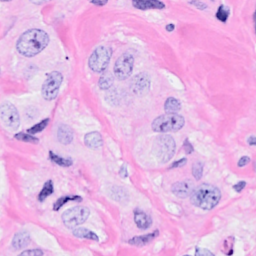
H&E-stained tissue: Breast